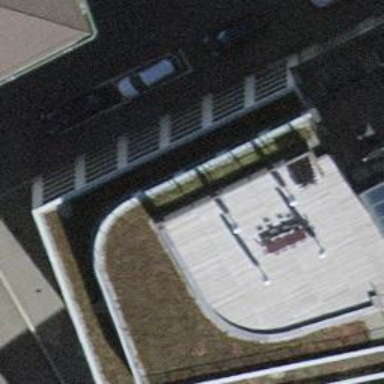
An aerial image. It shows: Government office building.